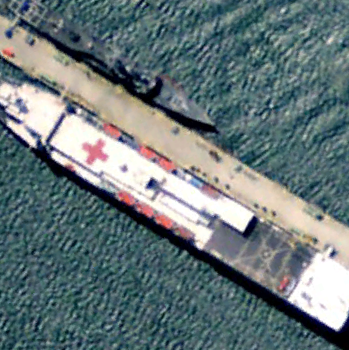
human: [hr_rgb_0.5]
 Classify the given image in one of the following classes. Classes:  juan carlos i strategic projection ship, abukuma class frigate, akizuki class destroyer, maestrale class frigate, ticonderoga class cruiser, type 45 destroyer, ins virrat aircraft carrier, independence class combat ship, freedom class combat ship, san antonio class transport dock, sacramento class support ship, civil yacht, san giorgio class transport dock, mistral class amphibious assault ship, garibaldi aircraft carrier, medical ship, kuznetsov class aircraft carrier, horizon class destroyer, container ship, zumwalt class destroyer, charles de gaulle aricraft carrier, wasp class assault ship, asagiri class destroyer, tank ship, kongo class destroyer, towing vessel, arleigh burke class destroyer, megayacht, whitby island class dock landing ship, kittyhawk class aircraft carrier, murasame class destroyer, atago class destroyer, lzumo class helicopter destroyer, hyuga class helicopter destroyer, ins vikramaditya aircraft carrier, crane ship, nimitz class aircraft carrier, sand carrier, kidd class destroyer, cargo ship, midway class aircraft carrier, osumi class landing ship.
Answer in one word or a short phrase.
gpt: Medical ship